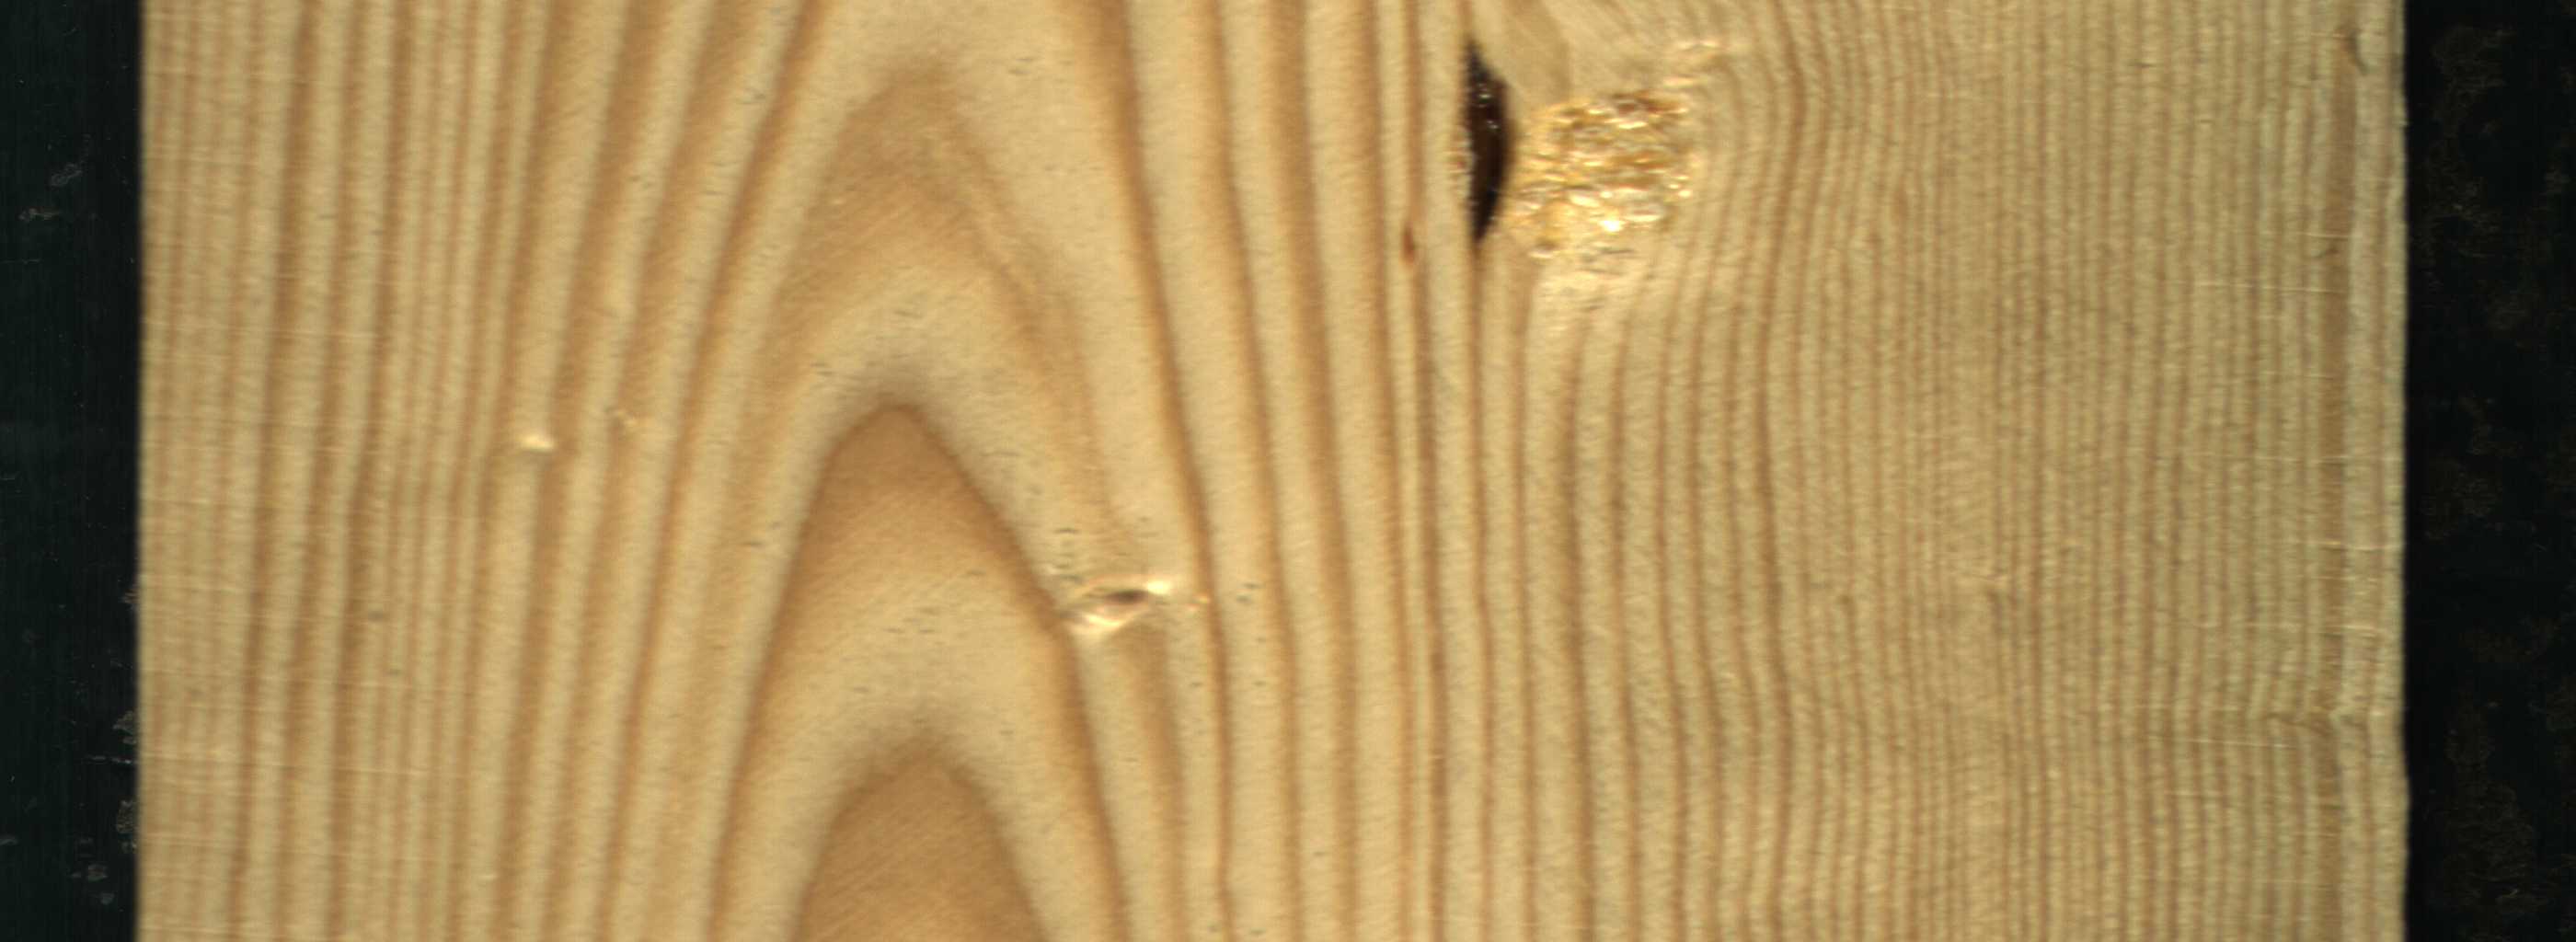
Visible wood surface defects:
resin